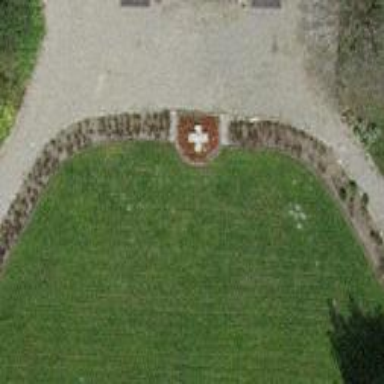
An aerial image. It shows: Flowerbed that is used for landscaping or gardening purposes.